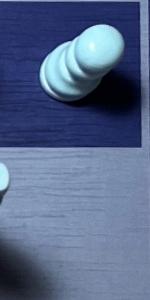
Label: Empty